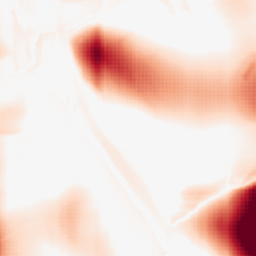
Category: morphological
Decomposition family: rolling_ball
Decomposition parameters: radius: 50
Upsampling method: sinc_blackman
Upsampling parameters: scale: 2
kernel_size: 4
Upsampling scale: 2